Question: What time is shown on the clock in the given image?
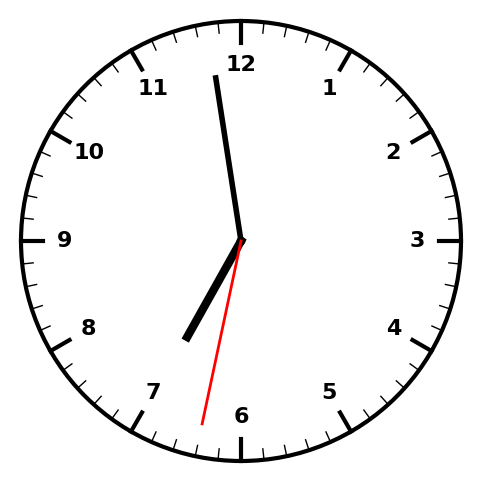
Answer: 06:58:32